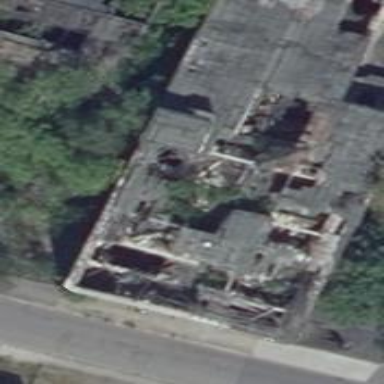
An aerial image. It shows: Ruins of building.